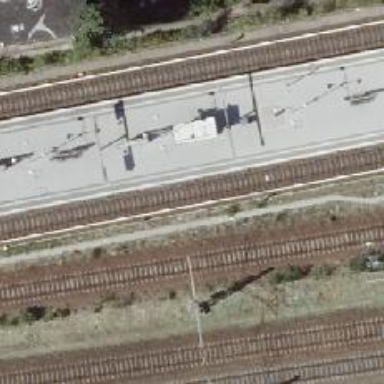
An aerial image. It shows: Railway milestone.